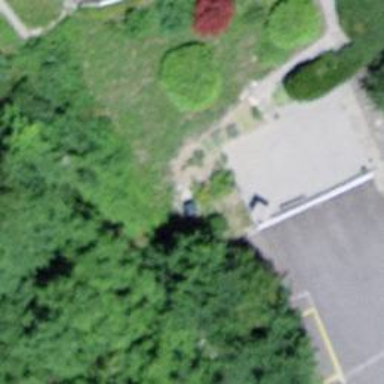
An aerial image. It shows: Garage building.